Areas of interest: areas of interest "Sport and cultural"
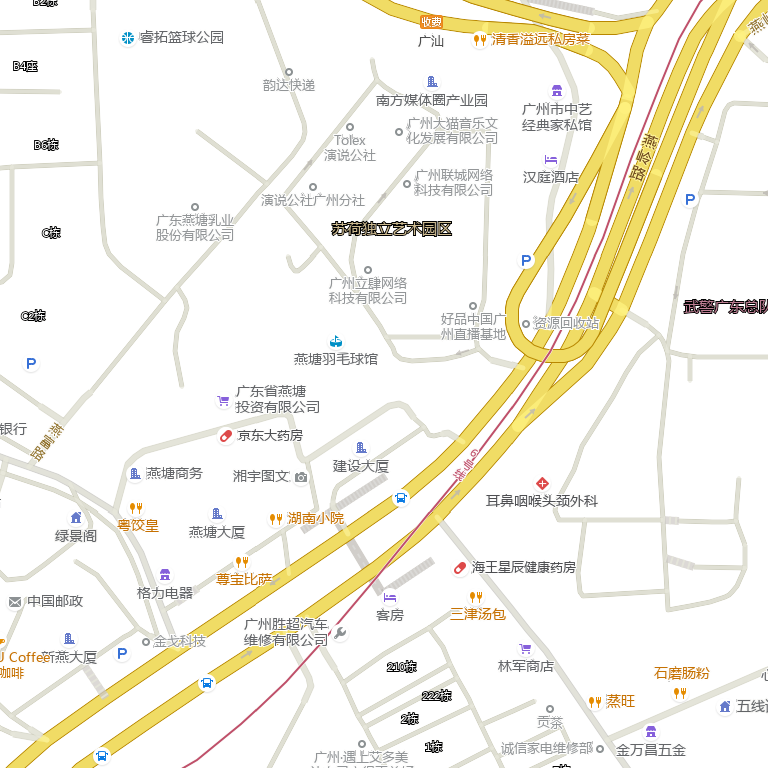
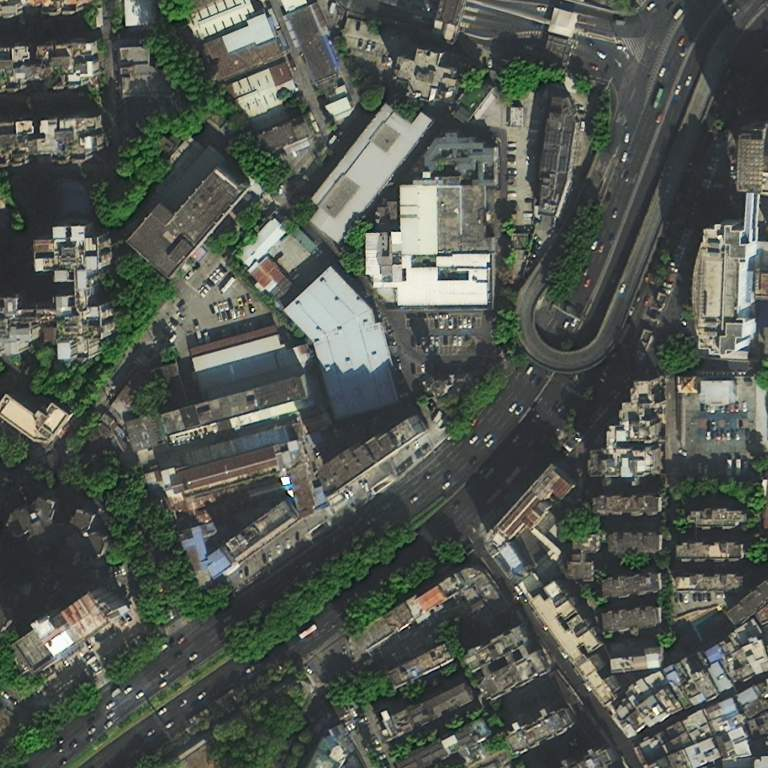